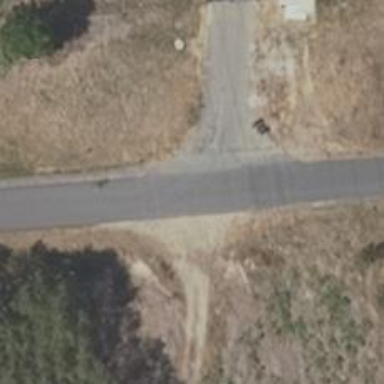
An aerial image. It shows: Unclassified road with asphalt surface.